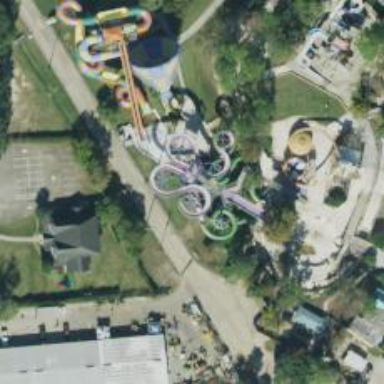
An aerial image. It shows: Water slide attraction.